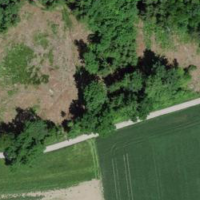
EUNIS habitat code: 44
Species observed at this site:
Poecile palustris
Corvus corone
Cyanistes caeruleus
Parus major
Prunus padus
Milvus migrans
Milvus milvus
Erithacus rubecula
Pica pica
Passer domesticus
Fringilla coelebs
Buteo buteo
Turdus merula